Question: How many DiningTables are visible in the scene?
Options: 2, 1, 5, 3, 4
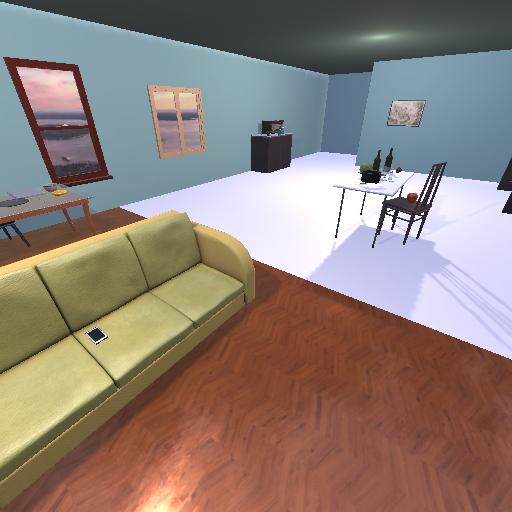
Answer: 2